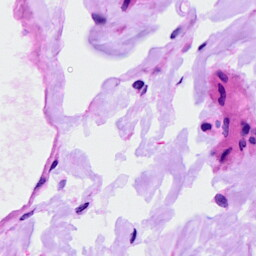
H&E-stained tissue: Ovarian